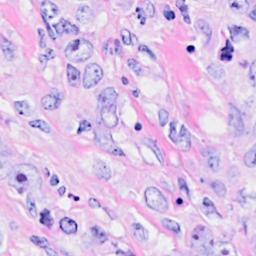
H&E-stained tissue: Breast